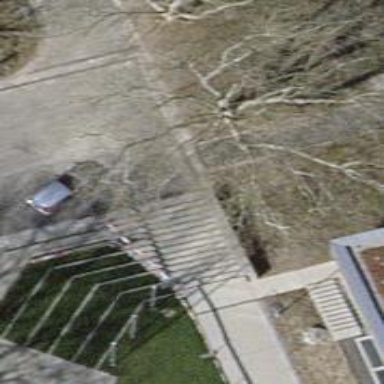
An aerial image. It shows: Road with steps.